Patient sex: M
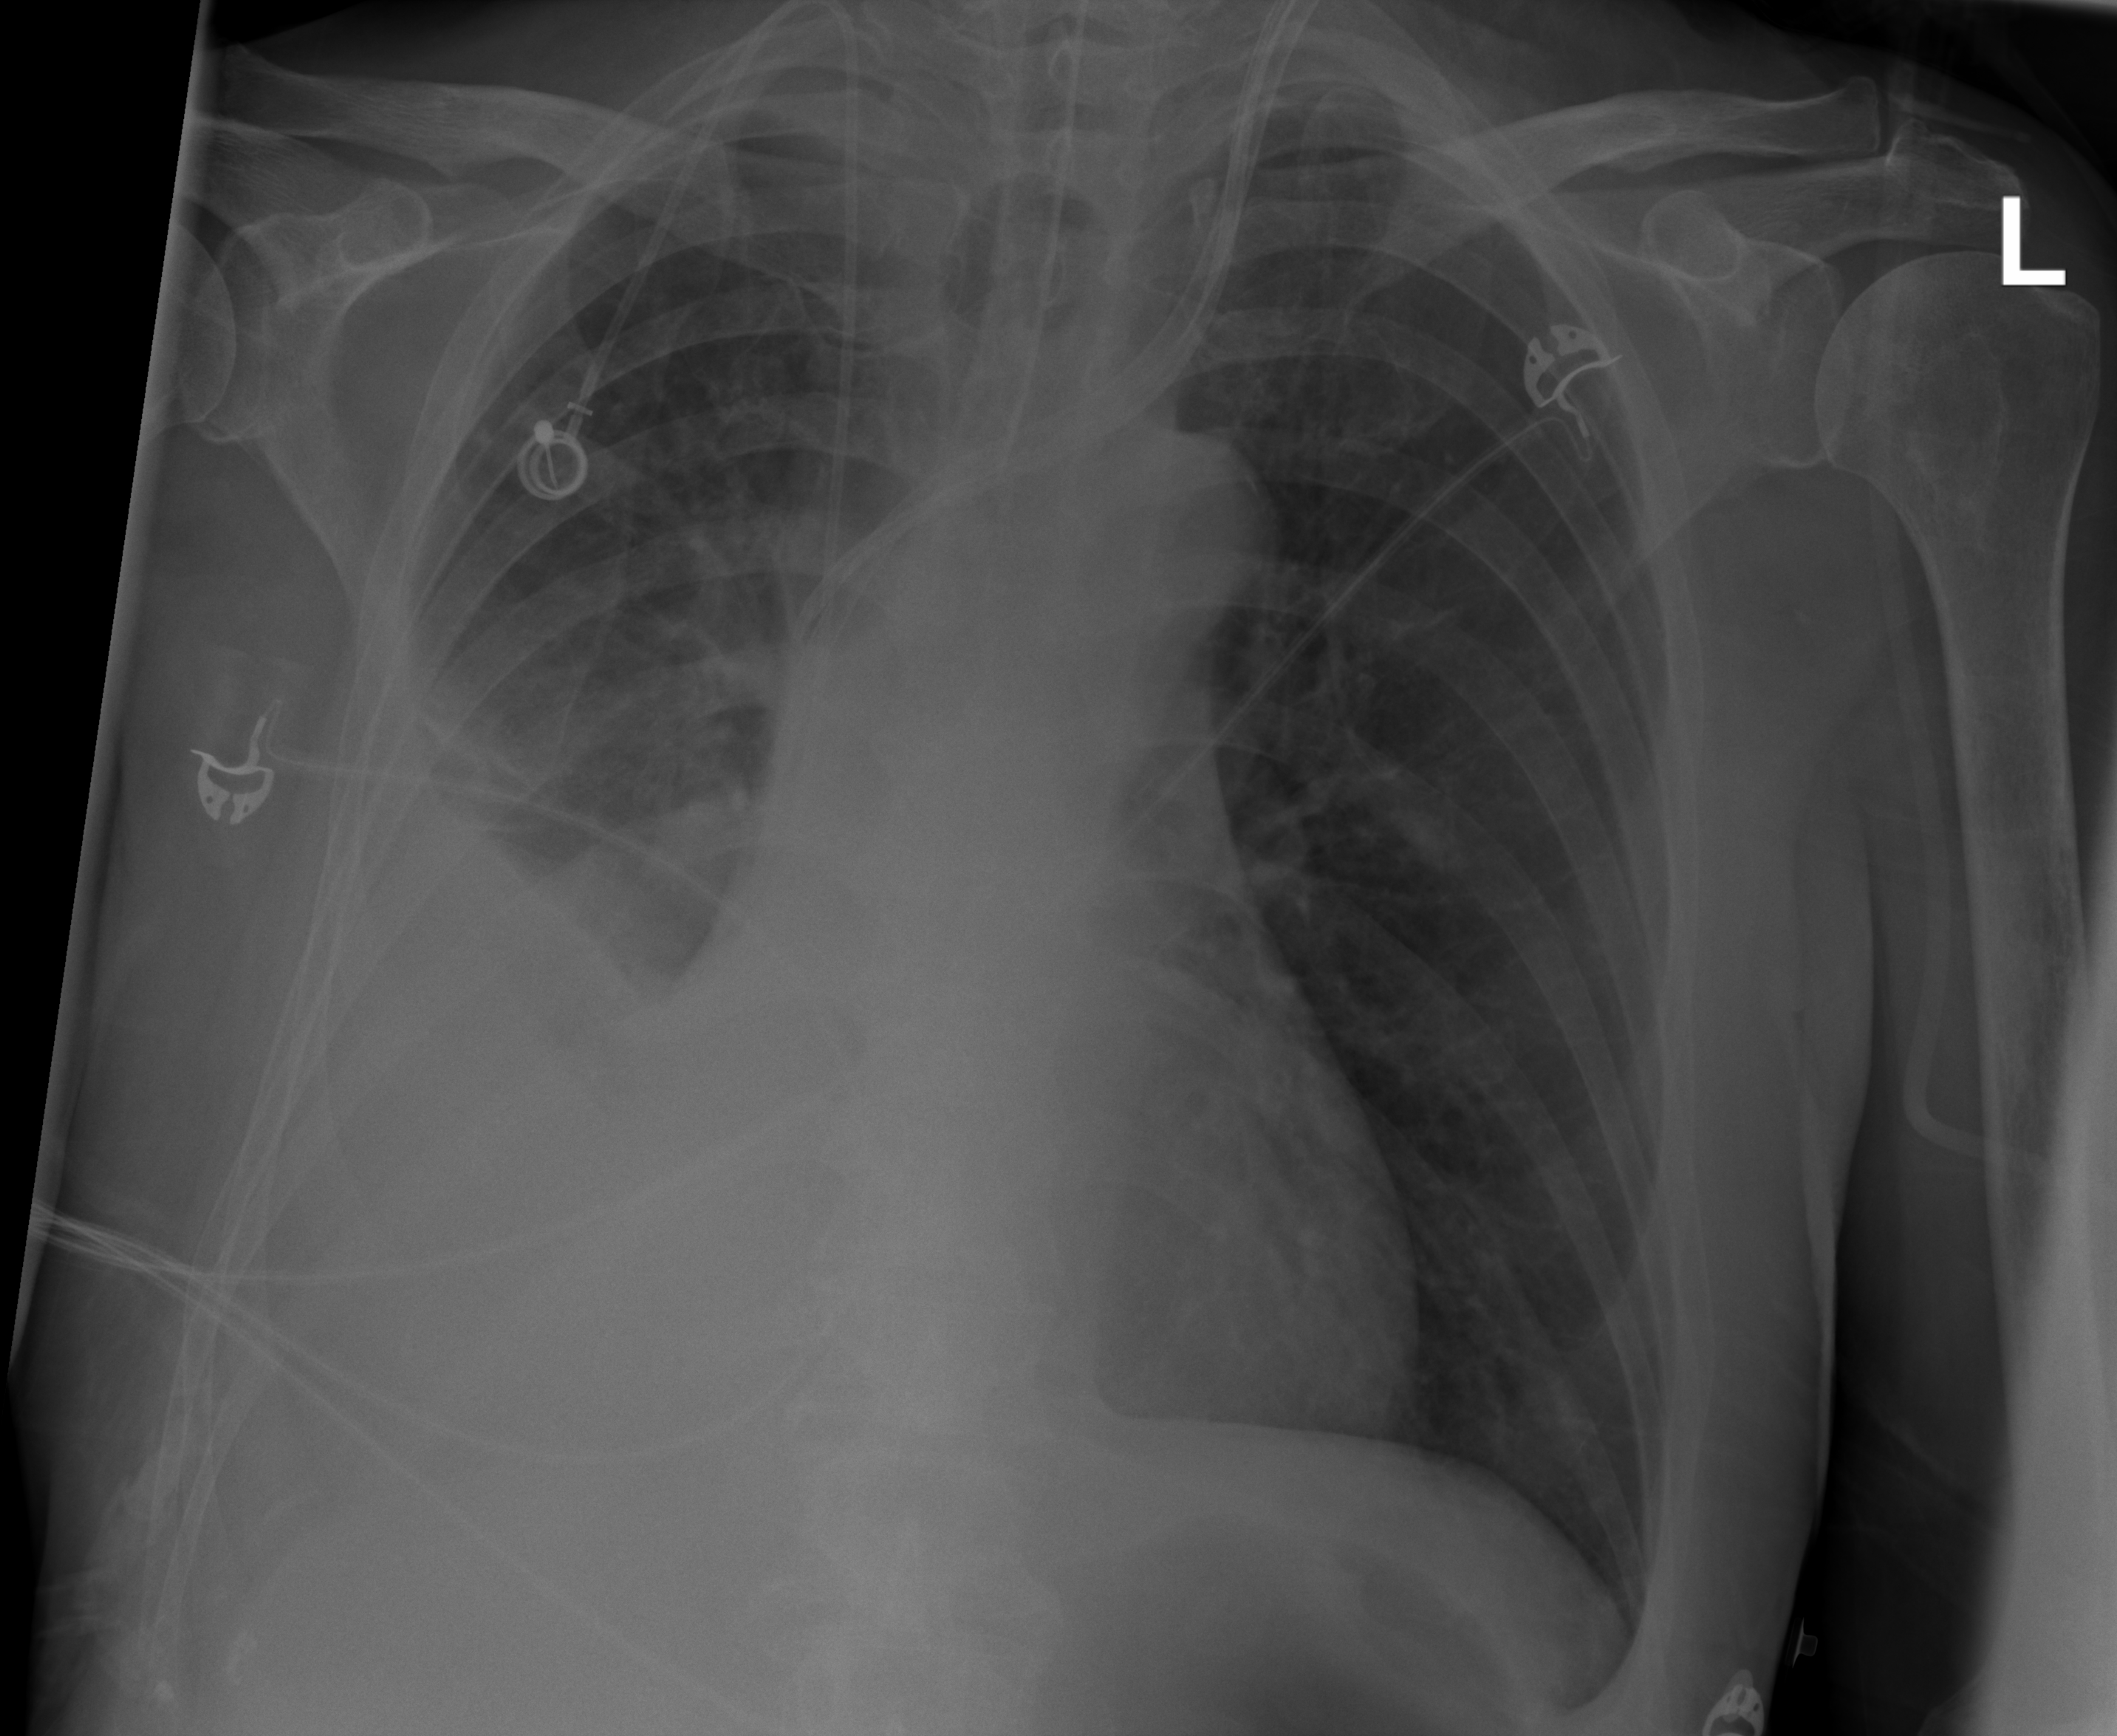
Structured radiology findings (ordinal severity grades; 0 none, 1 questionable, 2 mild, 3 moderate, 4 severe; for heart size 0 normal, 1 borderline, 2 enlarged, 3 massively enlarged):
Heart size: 0
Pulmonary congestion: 0
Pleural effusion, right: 3
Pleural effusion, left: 0
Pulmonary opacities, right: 0
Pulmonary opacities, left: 0
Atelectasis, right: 3
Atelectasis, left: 0